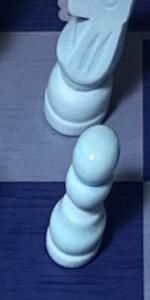
Label: Pawn_White